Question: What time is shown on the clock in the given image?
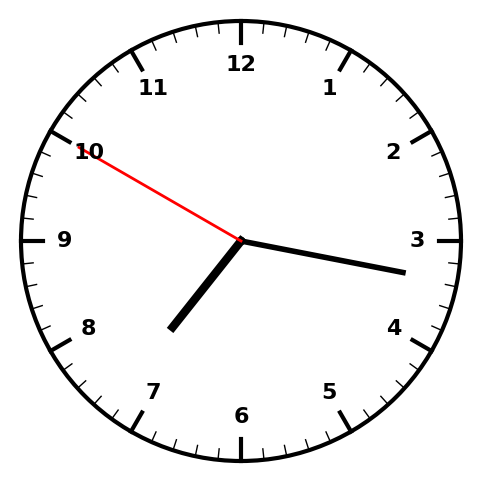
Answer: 07:16:50